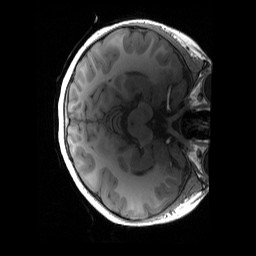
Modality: T1w
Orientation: axial
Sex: female
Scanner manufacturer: siemens
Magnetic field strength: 3 T
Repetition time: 1.9 s
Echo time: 0.00243 s